Question: I am very new to this MVVM idea, was trying to write my first MVVM application to get my feet wet. Got a little bit of progress but hit road block as I progress. My question is a very basic fundamental one that could be easily addressed with code behind, but it was discouraged to do so as it violates the loose coupling principal I guess. So this is the problem I have:
My Model:
'''
public class ToDoItemModel
{
private DateTime _TodoDate;
private string _TodoDescription;
private TimeSpan _TodoTimeSpan;
private string _StartTime;
public string StartTime
{
get { return _StartTime; }
set
{
_StartTime = value;
}
}
public TimeSpan ToDoTimeSpan
{
get { return _TodoTimeSpan; }
set
{
_TodoTimeSpan = value;
}
}
public string ToDoDescription
{
get { return _TodoDescription; }
set
{
_TodoDescription = value;
}
}
public DateTime ToDoDate
{
get { return _TodoDate; }
set
{
_TodoDate = value;
}
}
public override string ToString()
{
return string.Format("Date: {0}- Time: {1}- Duration: {2}- Description: {3}",_TodoDate.ToString("d"),_StartTime,_TodoTimeSpan,_TodoDescription);
}
}
'''
My viewModel:
'''
public class ToDoListModelView:INotifyPropertyChanged
{
List<ToDoItemModel> _myModel = new List<ToDoItemModel>();
public ICommand AddToDo
{
get
{
return new RelayCommand(addToDo);
}
}
public ToDoListModelView()
{
_myModel.Add(new ToDoItemModel() { ToDoDate = DateTime.Now, ToDoDescription = "Testing 1" });
_myModel.Add(new ToDoItemModel() { ToDoDate = DateTime.Now.AddDays(1), ToDoDescription = "Testing 2" });
}
public List<ToDoItemModel> myModel
{
get { return _myModel; }
}
public event PropertyChangedEventHandler PropertyChanged;
public void OnPropertyChanged(PropertyChangedEventArgs e)
{
var handler = this.PropertyChanged;
if (handler!=null)
{
handler(this, e);
}
}
public void RaisePropertyChanged(string PropertyName)
{
OnPropertyChanged(new PropertyChangedEventArgs(PropertyName));
}
private void addToDo()
{
_myModel.Add(new ToDoItemModel() { ToDoDate = DateTime.Now.AddDays(2), ToDoDescription = "From Relay Command" });
RaisePropertyChanged("DataGridChanged");
}
}
'''
The viewModel implements INotifyPropertyChanged, and use a class RelayCommand that implements ICommand interface.
My view is:
'''
<Window
xmlns="http://schemas.microsoft.com/winfx/2006/xaml/presentation"
xmlns:x="http://schemas.microsoft.com/winfx/2006/xaml"
xmlns:local="clr-namespace:TestWPF" xmlns:d="http://schemas.microsoft.com/expression/blend/2008" xmlns:mc="http://schemas.openxmlformats.org/markup-compatibility/2006" mc:Ignorable="d" x:Class="TestWPF.MainWindow"
Title="MainWindow" Height="350" Width="525">
<Grid Margin="1,0,-1,0" d:DataContext="{d:DesignData /SampleData/ToDoListModelSampleData.xaml}">
<Button x:Name="AddToDoButton" Content="Add Todo Item&#xA;"
HorizontalAlignment="Left" Margin="419,90,0,0" VerticalAlignment="Top" Width="78" Height="33.04"
Command="{Binding AddToDo}"/>
<DataGrid x:Name="TodoList" HorizontalAlignment="Left"
Margin="33,184,0,0" VerticalAlignment="Top"
RenderTransformOrigin="-0.833,-0.846" Height="108" Width="464"
ItemsSource="{Binding myModel}"
Style="{DynamicResource ToDoEntry}"/>
</Grid>
</Window>
'''
When I hit F5 the application ran and the 2 initial records were displayed.

However, when I hit the button add, I saw the new record was added internally but the datagrid was not updated. I know the datagrid needs to be refreshed somehow, but I am not sure how to tell the grid to refresh the way MVVM is supposed to handle.
My current code behind is as simple as that:
'''
public partial class MainWindow : Window
{
public MainWindow()
{
InitializeComponent();
DataContext = new ToDoListModelView();
}
}
'''
According to the documentation I read from Microsoft site and if I understand it correctly, RaisePropertyChange is supposed to flag a change event occurs, I am just confused how to tie the event to refresh the grid using xaml without any code behind. Please help.
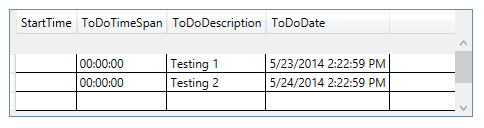
Answer: Change your 'List<ToDoItemModel>' to an 'ObservableCollection<ToDoItemModel>'
A 'List<T>' does not notify the UI to update when an item gets added or removed from the collection, while an 'ObservableCollection<T>' does.